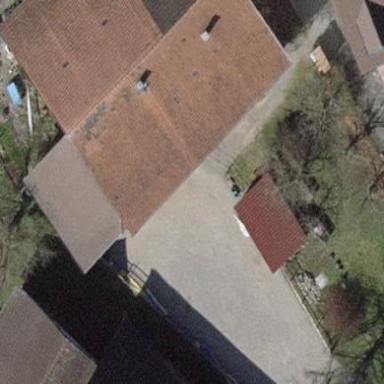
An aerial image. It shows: Terrace building.